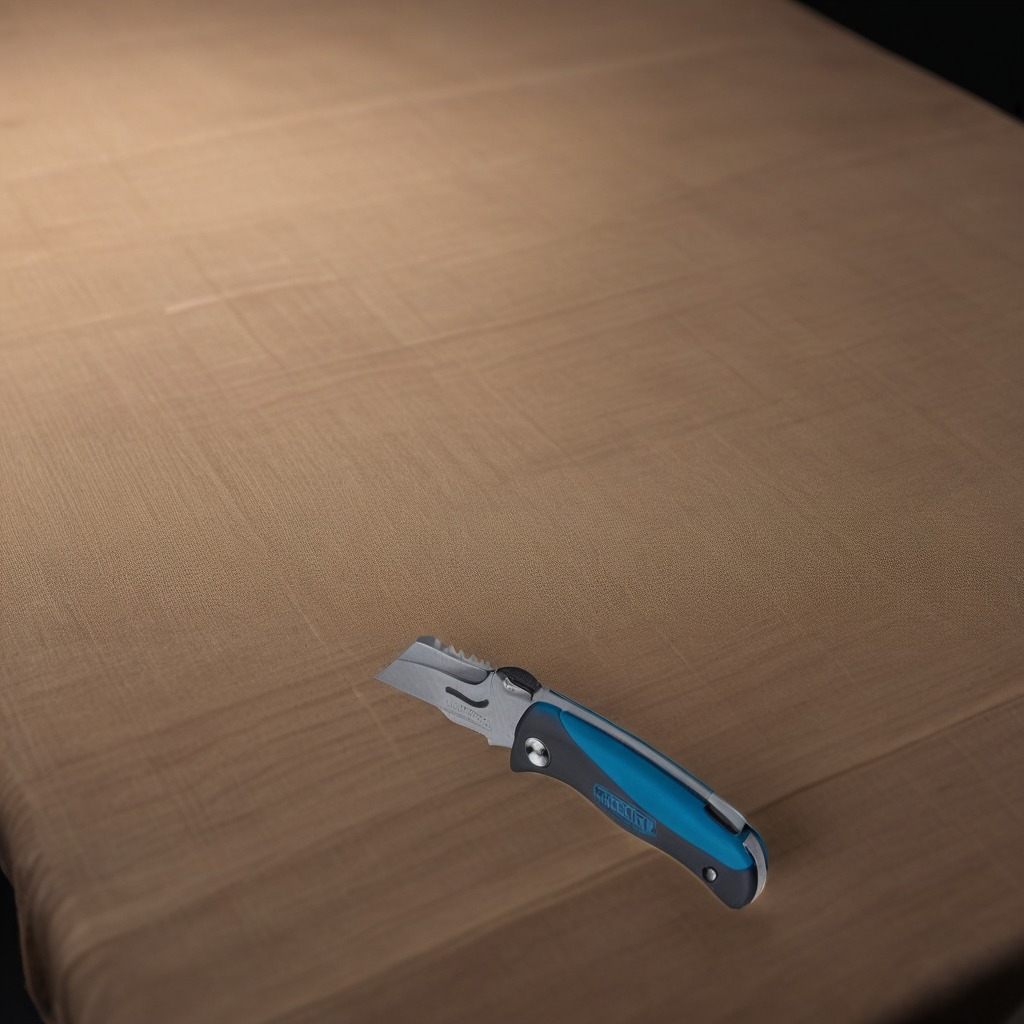
A utility knife lies on the wooden table.